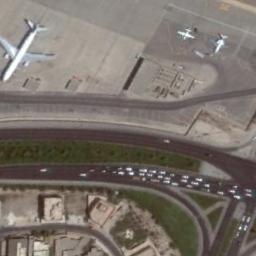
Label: airplane